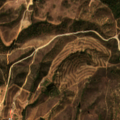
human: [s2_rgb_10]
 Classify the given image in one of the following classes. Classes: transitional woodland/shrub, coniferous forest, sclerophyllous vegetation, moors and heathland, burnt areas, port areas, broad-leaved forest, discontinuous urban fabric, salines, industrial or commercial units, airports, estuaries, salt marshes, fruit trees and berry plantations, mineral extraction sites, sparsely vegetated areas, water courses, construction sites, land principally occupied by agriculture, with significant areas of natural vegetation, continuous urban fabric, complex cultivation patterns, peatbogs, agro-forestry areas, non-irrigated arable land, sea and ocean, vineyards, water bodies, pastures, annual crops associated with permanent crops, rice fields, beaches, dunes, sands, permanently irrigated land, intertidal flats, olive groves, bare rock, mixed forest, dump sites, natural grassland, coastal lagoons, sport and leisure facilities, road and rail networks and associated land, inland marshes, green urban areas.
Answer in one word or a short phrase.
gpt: complex cultivation patterns, land principally occupied by agriculture, with significant areas of natural vegetation, broad-leaved forest